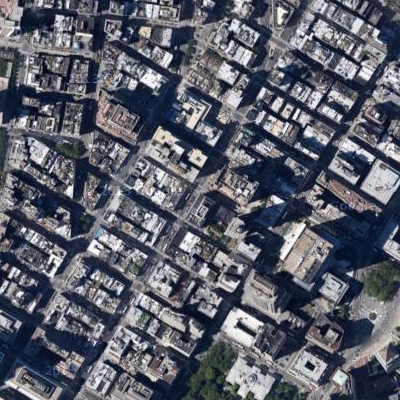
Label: Industry